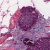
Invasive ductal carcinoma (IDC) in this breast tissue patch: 0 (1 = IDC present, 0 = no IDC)